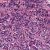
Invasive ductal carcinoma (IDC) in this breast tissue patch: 1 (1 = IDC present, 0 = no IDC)